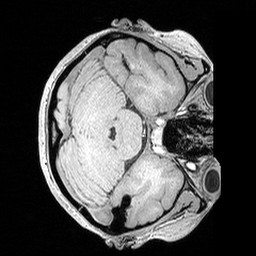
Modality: MP2RAGE
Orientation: axial
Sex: female
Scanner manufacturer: siemens
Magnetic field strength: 3 T
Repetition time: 5 s
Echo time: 0.00292 s